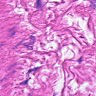
Metastatic tissue present: no